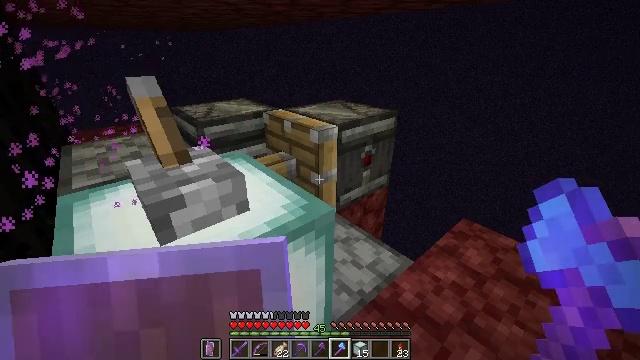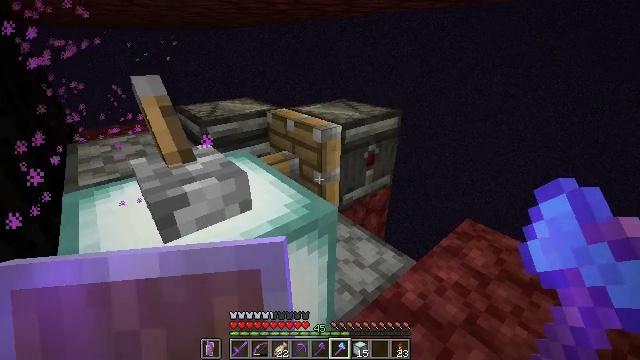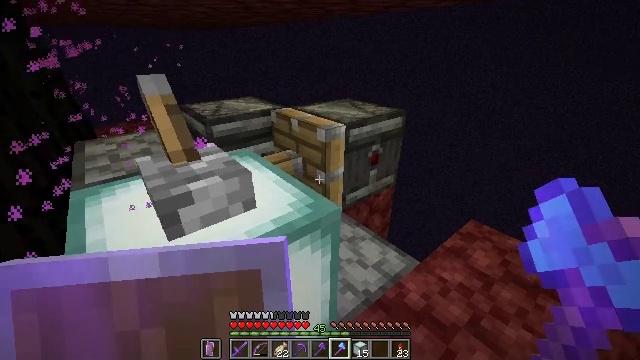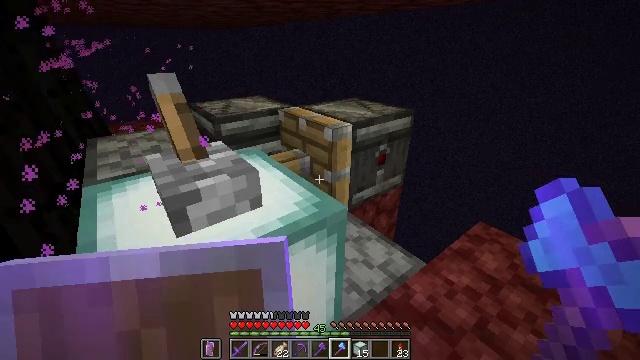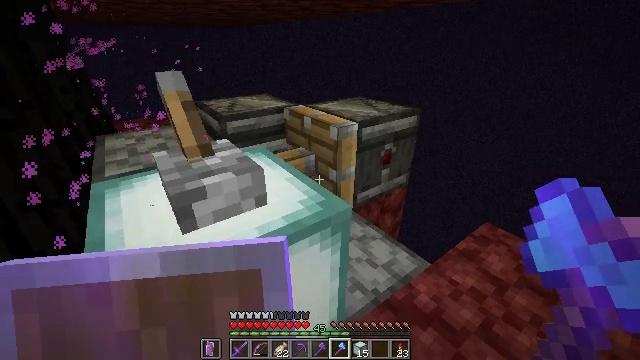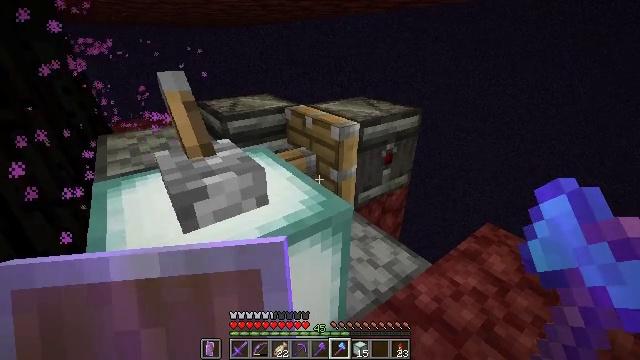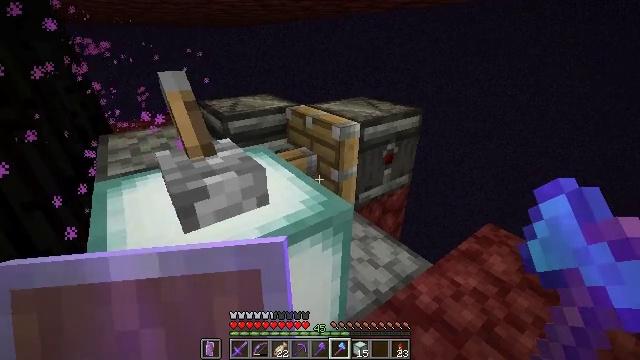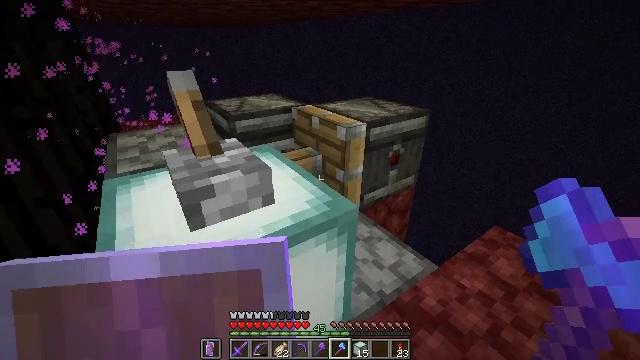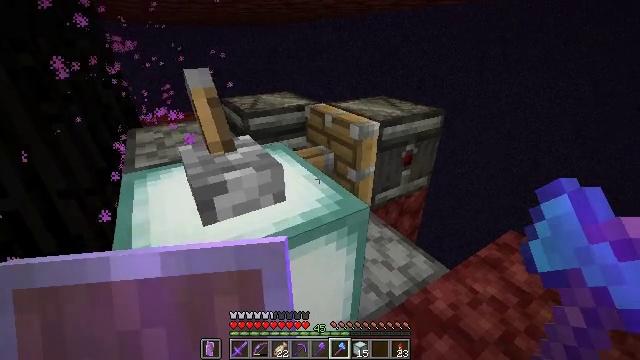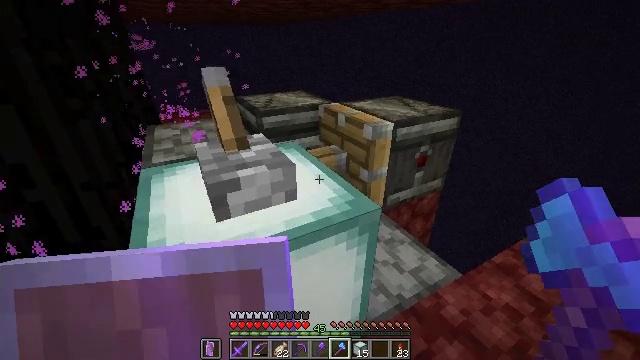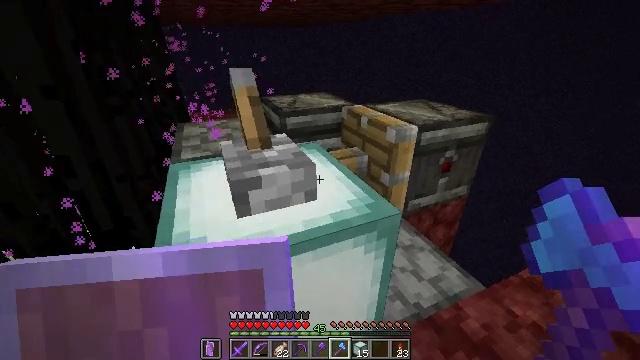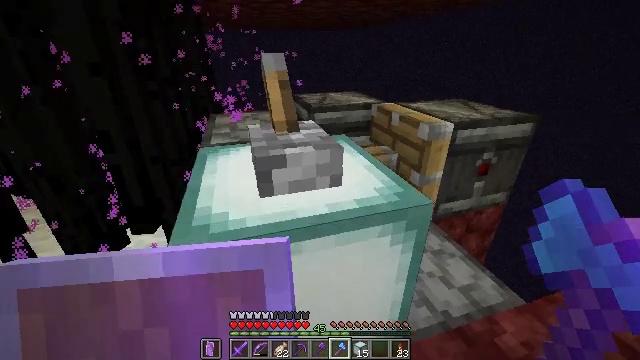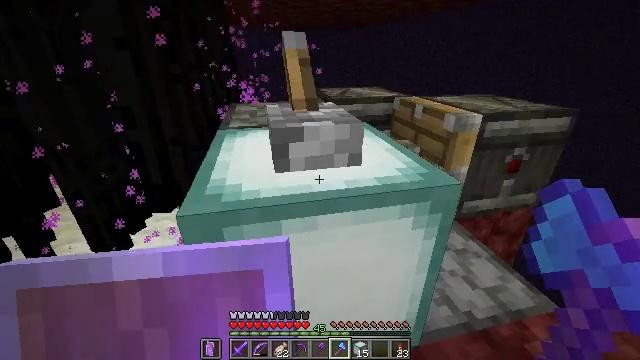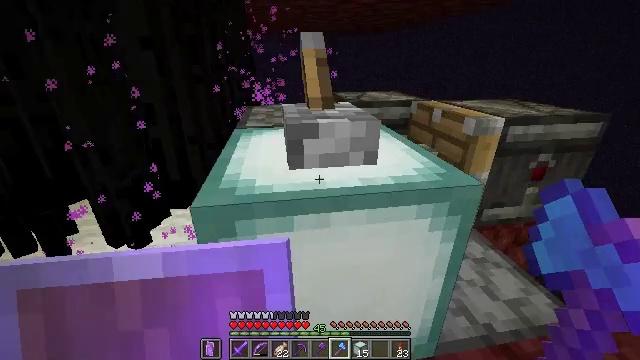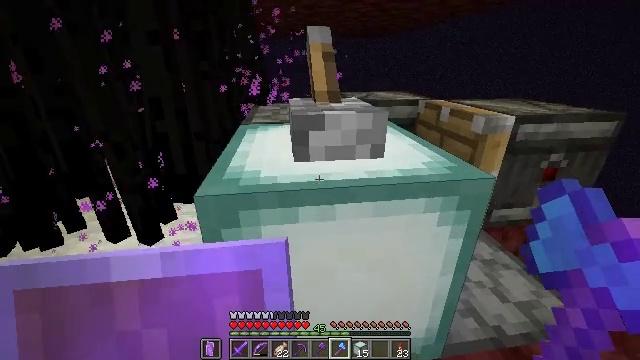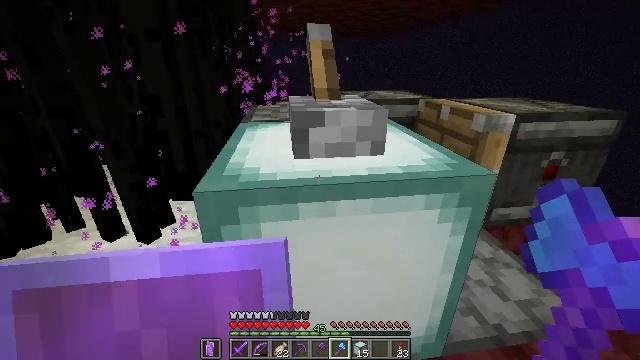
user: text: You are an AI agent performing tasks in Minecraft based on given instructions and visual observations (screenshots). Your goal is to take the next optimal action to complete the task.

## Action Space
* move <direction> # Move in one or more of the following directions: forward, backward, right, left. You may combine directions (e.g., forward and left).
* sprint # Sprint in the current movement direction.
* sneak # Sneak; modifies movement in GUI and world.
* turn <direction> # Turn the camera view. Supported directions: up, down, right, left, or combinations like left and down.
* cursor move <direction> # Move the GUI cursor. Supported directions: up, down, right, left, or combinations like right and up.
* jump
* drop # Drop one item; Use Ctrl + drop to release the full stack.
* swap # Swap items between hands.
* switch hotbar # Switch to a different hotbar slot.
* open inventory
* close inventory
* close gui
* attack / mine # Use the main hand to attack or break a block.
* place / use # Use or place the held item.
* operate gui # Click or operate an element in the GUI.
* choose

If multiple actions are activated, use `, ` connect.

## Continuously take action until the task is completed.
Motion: motion action
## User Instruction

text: Retrieve the lever from the wall.
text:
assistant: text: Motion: no_op
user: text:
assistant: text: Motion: no_op
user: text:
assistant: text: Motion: turn left
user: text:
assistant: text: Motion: turn left
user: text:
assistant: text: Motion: no_op
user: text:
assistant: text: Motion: no_op
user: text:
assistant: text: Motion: turn left
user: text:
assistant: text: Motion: turn left
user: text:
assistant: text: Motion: turn left
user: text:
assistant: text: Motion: sneak, turn left
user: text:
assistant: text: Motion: sneak, turn left and up
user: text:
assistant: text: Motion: sneak, turn left
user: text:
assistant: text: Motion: sneak, turn left and up
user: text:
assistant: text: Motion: sneak, turn left
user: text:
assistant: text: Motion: sneak
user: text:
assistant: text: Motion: move forward, sneak
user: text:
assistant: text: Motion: move forward, sneak
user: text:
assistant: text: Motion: move forward, sneak
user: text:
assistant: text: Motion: move forward, sneak
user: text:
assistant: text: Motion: move forward, sneak
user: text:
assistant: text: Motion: move forward, sneak
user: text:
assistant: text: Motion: move forward, sneak
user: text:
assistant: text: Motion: move forward, sneak
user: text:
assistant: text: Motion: move forward, sneak
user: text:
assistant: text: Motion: move forward, sneak
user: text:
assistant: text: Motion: sneak
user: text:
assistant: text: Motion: sneak, turn down
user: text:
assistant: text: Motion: sneak
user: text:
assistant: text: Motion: sneak
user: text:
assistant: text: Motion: sneak